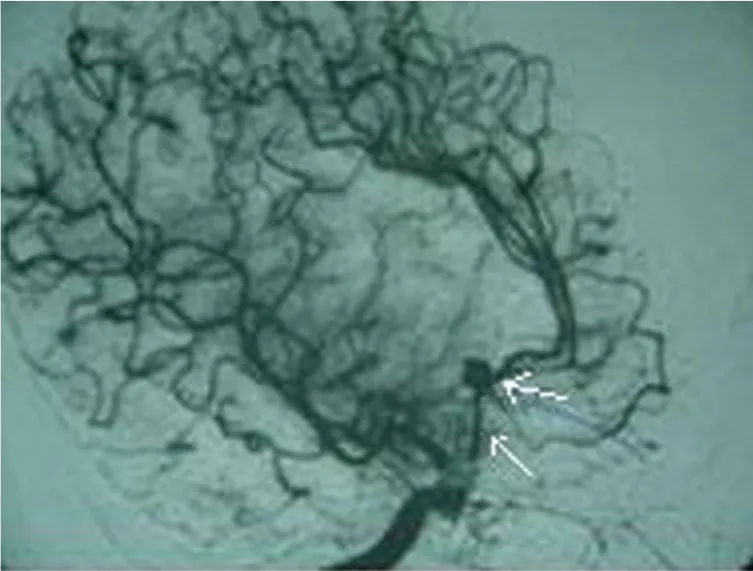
Lateral view from right carotid artery angiography, showing an AcomA aneurysm and a low bifurcation of the right internal carotid artery (ICA), an anomalous A1 tract arising the origin of the ophthalmic artery (Oph).
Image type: radiology (ct)